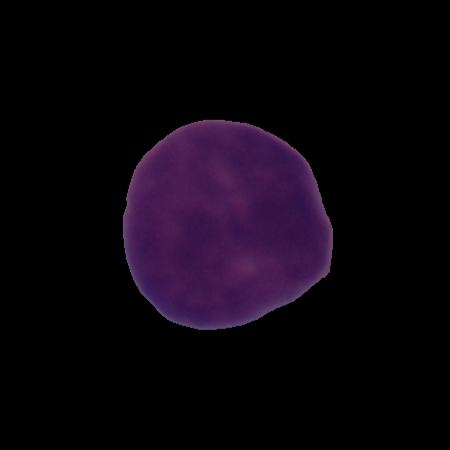
Label: cancer